Field crop: tomato
Growth stage: 1
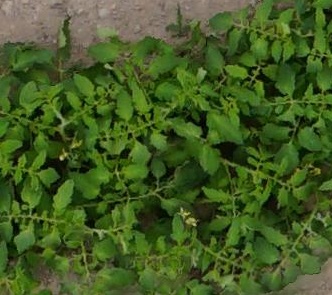
Species: tomato